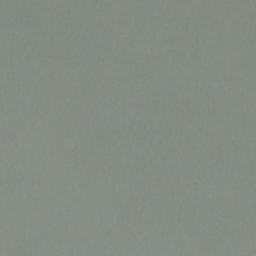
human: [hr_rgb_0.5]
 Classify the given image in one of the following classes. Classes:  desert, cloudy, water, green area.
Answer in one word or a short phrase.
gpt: cloudy